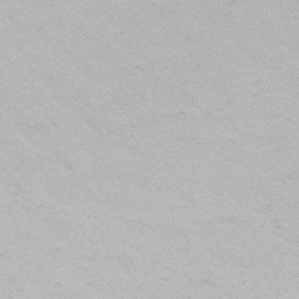
Label: frost